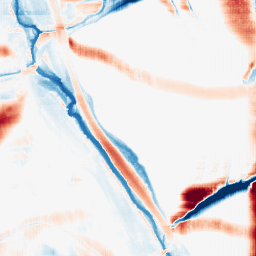
Category: morphological
Decomposition family: morphological_rect
Decomposition parameters: operation: average
width: 50
height: 20
Upsampling method: fft_zeropad
Upsampling parameters: scale: 4
Upsampling scale: 4